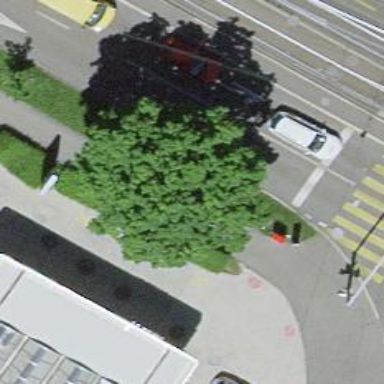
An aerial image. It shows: Tree-lined avenue.